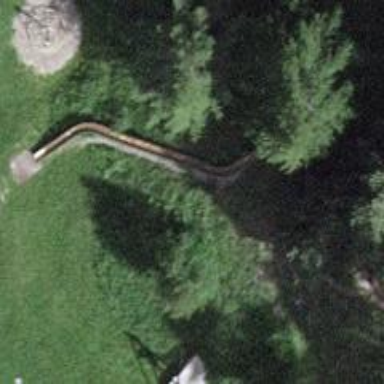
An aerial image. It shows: Playground with slide.